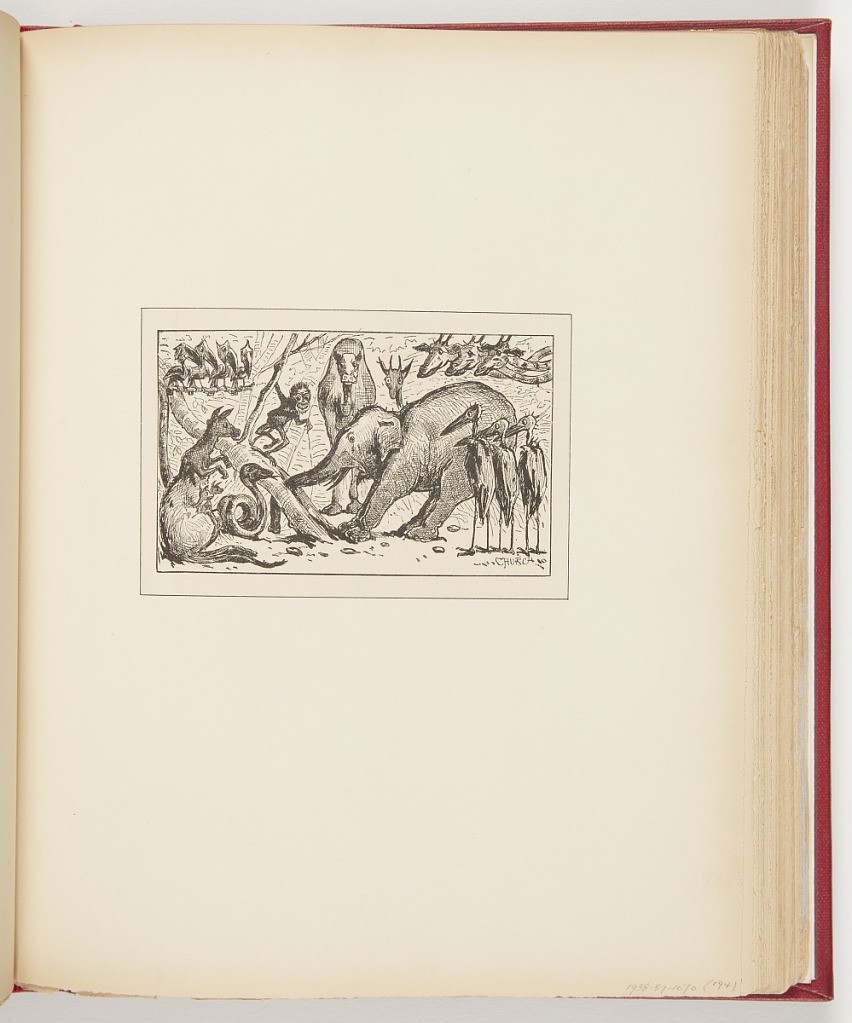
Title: The Unfortunate Elephant
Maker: Frederick Stuart Church, American, 1842–1924
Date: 1878
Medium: Printed in black ink on paper
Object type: Ephemera
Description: Center, profile of an elephant with trunk stuck between tree trunk. Various animals around him, watching.